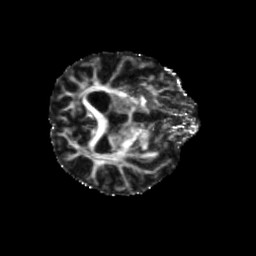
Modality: FA
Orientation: axial
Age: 70
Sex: male
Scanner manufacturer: siemens
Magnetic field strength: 3 T
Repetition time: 5.25 s
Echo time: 0.08 s